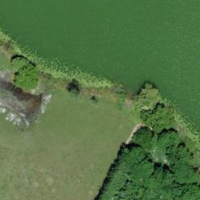
EUNIS habitat code: 14
Species observed at this site:
Juglans regia